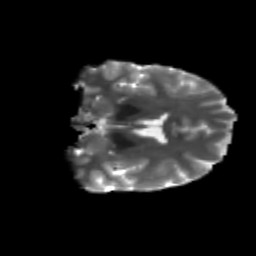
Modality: T2w
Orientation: coronal
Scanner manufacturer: siemens
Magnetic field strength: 3 T
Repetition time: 4.16 s
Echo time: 0.0806 s